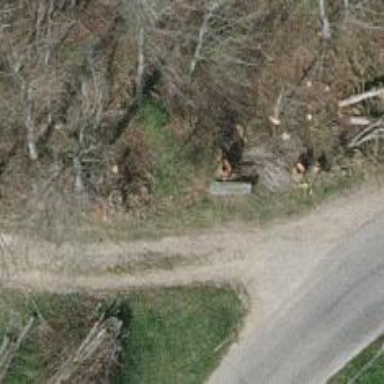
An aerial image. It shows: Bench.